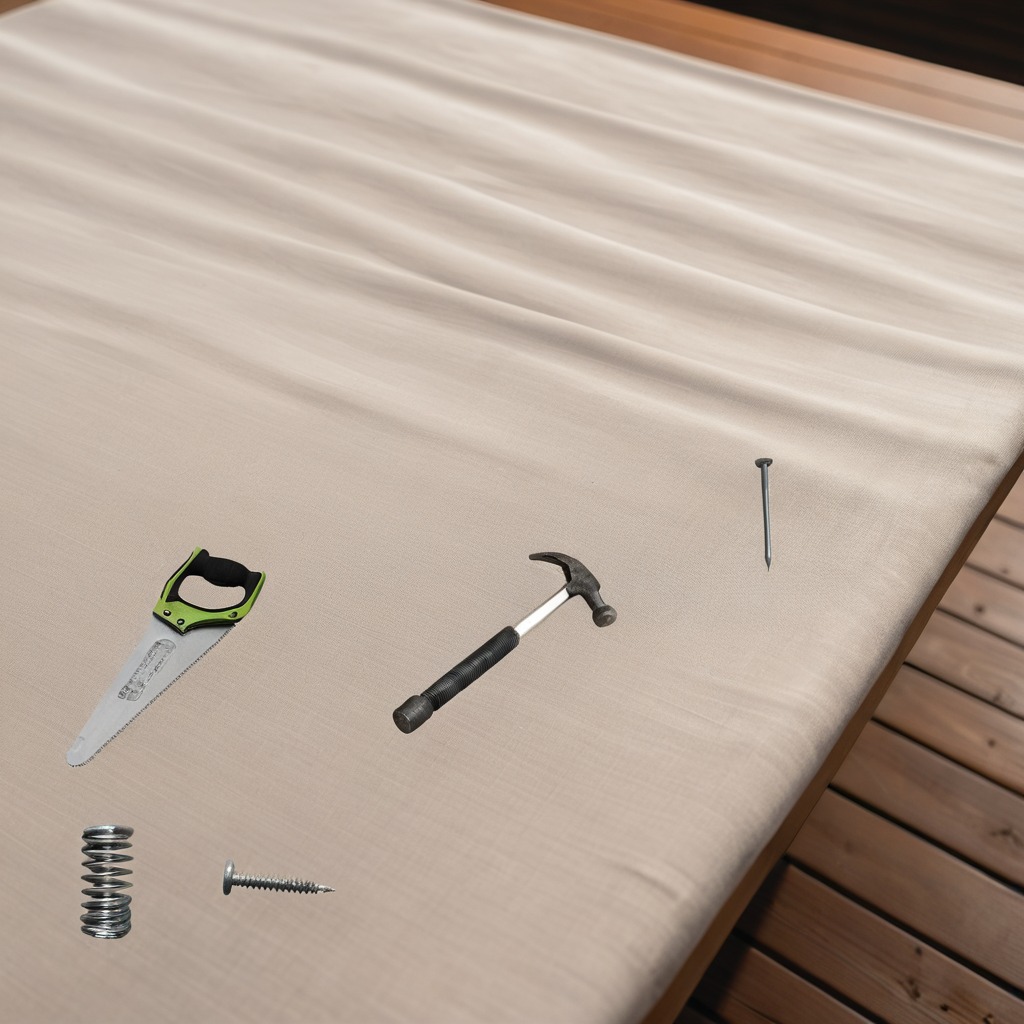
A hammer, an iron nail, a metal machine screw, a coiled metal spring, and a handheld metal saw are lying on the wooden table.